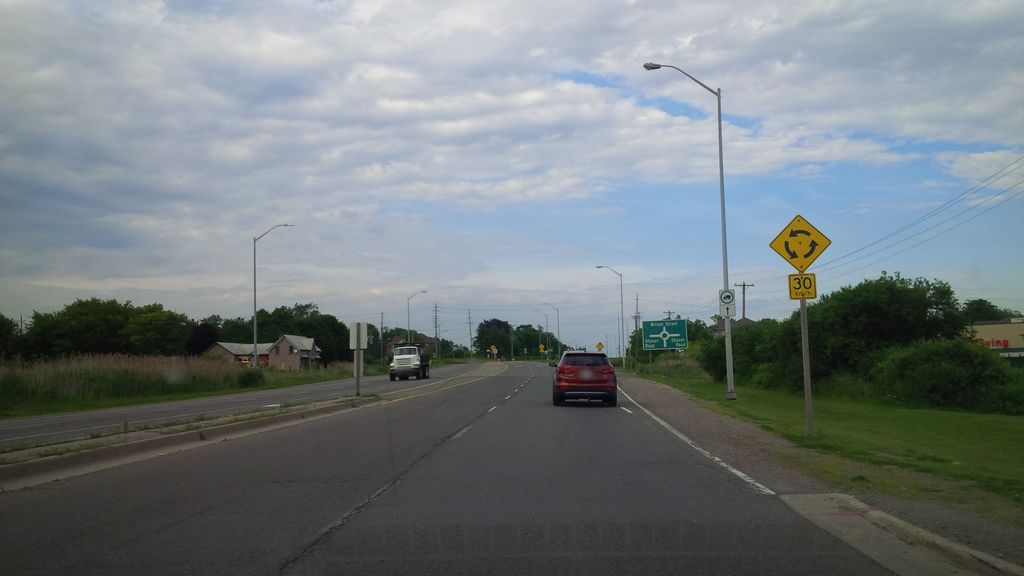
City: hamilton